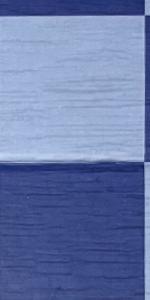
Label: Empty